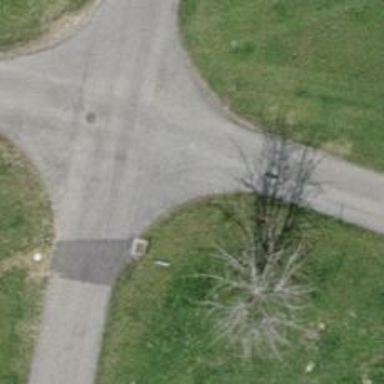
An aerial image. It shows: Guidepost providing information.